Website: bh-photo
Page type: customer-info-address
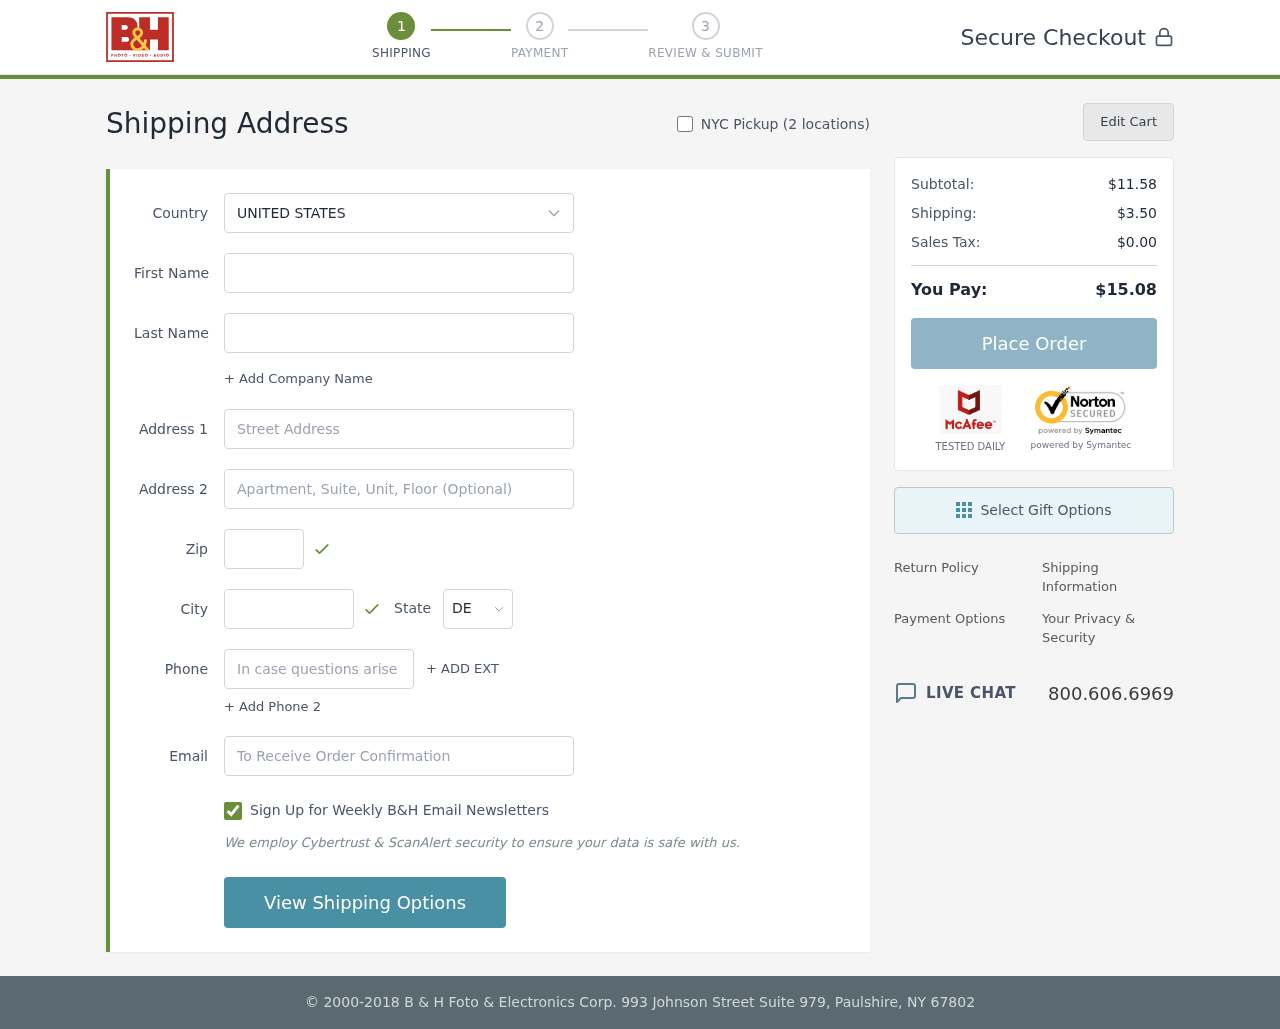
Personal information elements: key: PII_CITY
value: South Michelle
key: PII_COUNTRY
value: United States
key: PII_EMAIL
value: janetyoung@hotmail.com
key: PII_FIRSTNAME
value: Janet
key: PII_LASTNAME
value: Young
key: PII_PHONE
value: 9454381546
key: PII_POSTCODE
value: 05981
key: PII_STATE_ABBR
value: DE
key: PII_STREET
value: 290 Walsh Harbor Suite 726
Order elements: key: ORDER_SUBTOTAL
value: $11.58
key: ORDER_SHIPPING_COST
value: $3.50
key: ORDER_TAX
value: $0.00
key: ORDER_TOTAL
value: $15.08